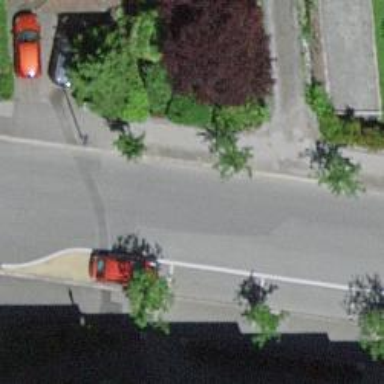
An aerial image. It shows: Broadleaved tree typically found along the streets.